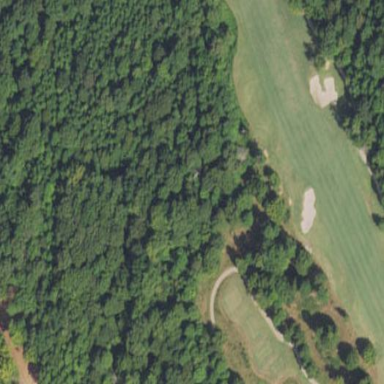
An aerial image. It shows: Grassy golf fairway.